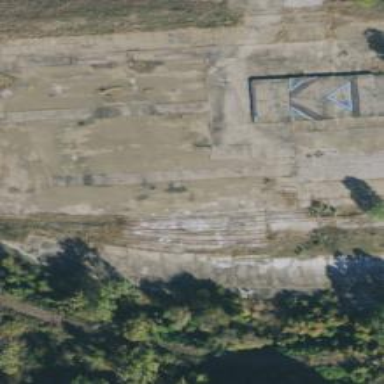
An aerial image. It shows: Abandoned railway.